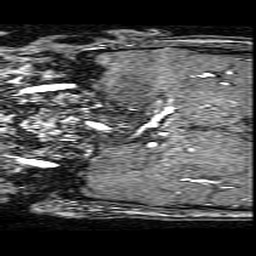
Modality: angio
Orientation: coronal
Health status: ill
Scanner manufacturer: philips
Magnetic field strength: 3 T
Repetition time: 0.01863 s
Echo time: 0.003454 s